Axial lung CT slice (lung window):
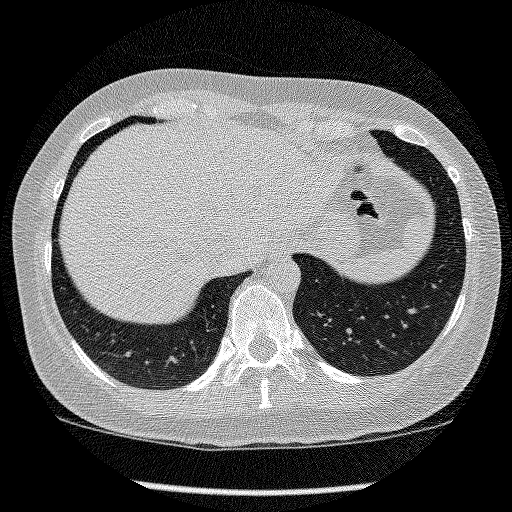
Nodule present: no